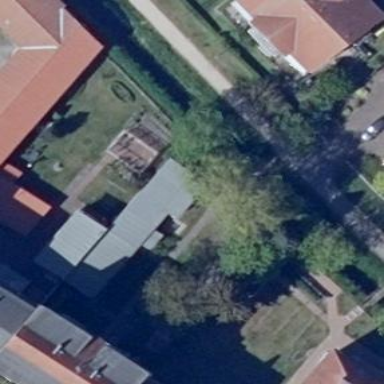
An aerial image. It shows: Group of garages.